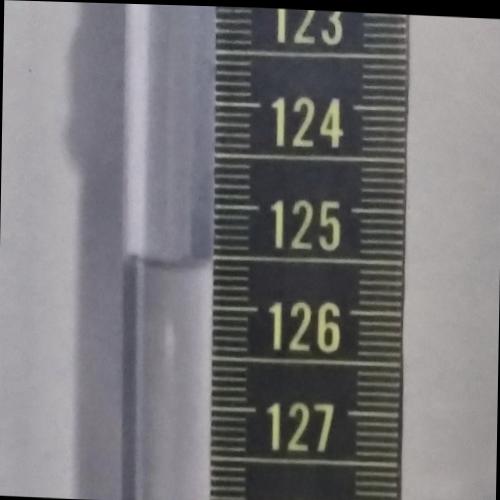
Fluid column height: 125.6 cm